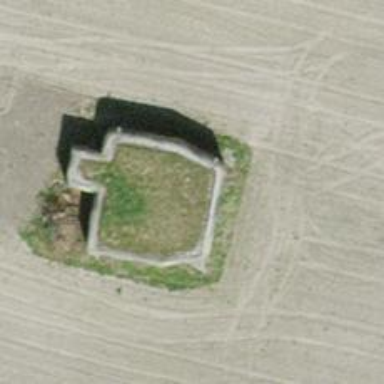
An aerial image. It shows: Bunker.